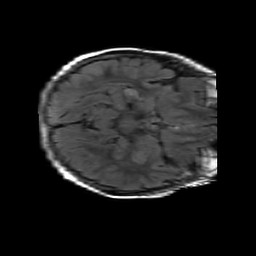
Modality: FLAIR
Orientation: axial
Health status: ill
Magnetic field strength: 3 T